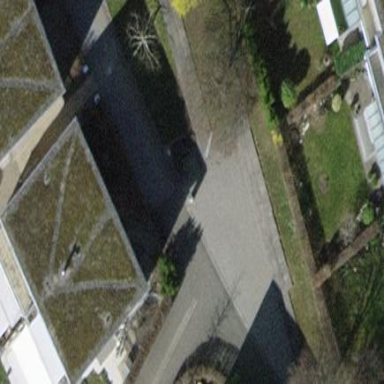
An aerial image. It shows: Terrace building.